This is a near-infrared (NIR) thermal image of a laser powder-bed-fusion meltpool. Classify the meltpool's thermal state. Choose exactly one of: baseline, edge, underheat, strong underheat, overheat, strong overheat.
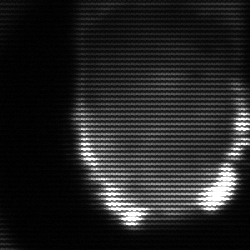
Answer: baseline